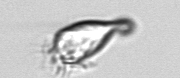
Label: Paratontonia_gracillima